Question: Is there any way to split a table row into two rows instead of using nested tables?
It's what I want:

'td #4' should has full width and I don't know is there any trick or anything to do this or not.
I do not want to use another '<tr>' with 'colspan'. I want it inside the same row other '<td>'s, because I'm using <URL>.
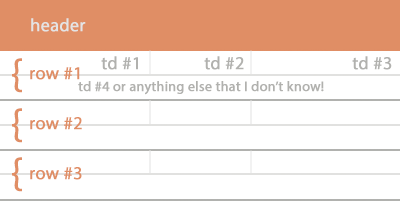
Answer: As you updated your question, another way you can do is to use nested 'div' elements, with 'display: table-cell;' properties
'''
.top_row {
display: table;
width: 100%;
}
.top_row > div {
display: table-cell;
width: 50%;
border-bottom: 1px solid #eee;
}
'''
<URL>
> Note: Yes, you can 'float' the 'div' as well, which I will prefer more
over here, with a self clearing 'class' but I used 'display: table-cell;' so it will retain the properties like 'vertical-align: middle;' which you may need as you are using 'table'
---
Why not use <URL> for this?
<URL>
'''
<table border="1" width="100%">
<tr>
<td>Hello</td>
<td>World</td>
</tr>
<tr>
<td colspan="2">Merged</td>
</tr>
</table>
'''
> Note: Am using 'border' and 'width' attributes here just for
demonstration purpose, consider declaring a 'class' and style it using
CSS